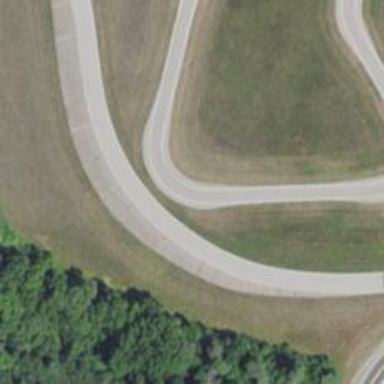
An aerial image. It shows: Raceway for motor sports.